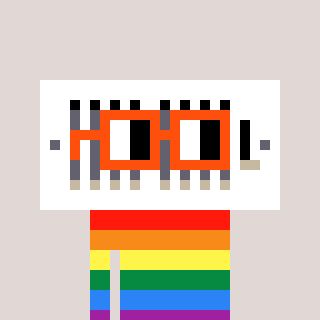
a pixel art character with square orange glasses, a vent-shaped head and a blue-colored body on a warm background